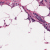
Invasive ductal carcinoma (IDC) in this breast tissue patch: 1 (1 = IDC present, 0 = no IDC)